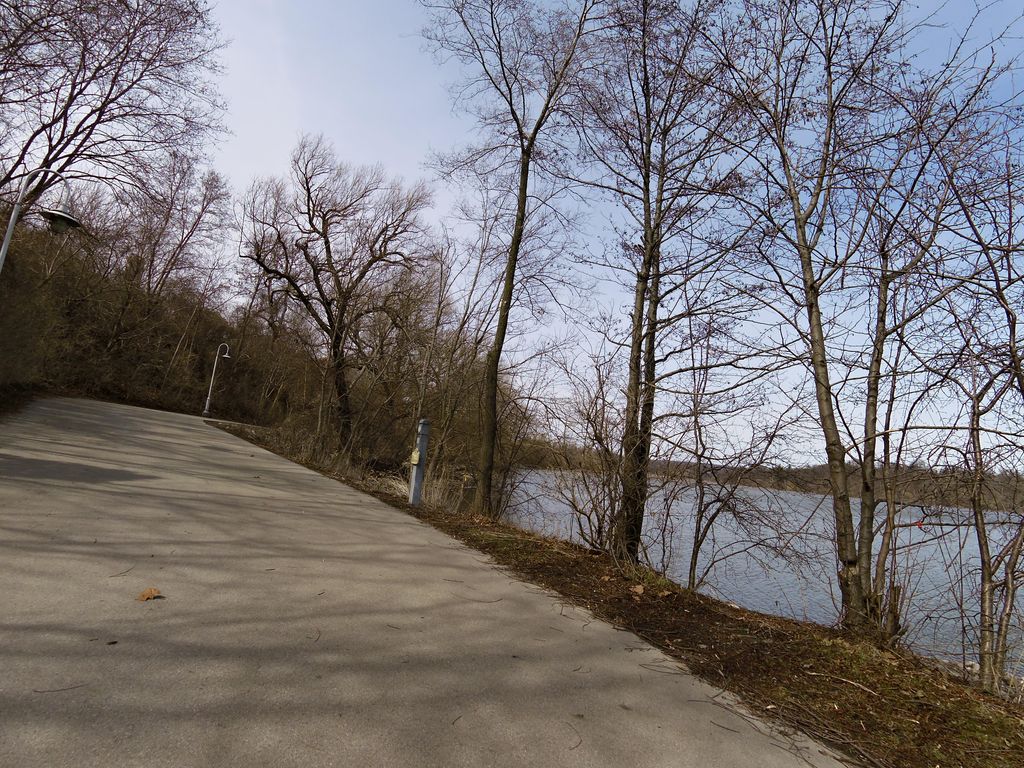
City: hamilton